Question: Here's the code I used:
'''
<div style="top-buttons">
<a href="#" data-dropdown="tinyDrop"><img src="images/sandwich.gif" class="sandwich" width="30" height="30"></a>
</div>
<ul id="tinyDrop" class="f-dropdown" data-dropdown-content>
<hr>
<li class="navitem"><a href="#"><img src="images/group-25.png"/> Trends / Activity</a></li>
<hr>
<li class="navitem"><a href="#"><img src="images/settings2-25.png"/> Settings</a></li>
<hr>
<li class="navitem"><a href="#"><img src="images/help-25.png"/> Help</a></li>
<hr>
<li class="navitem"><a href="#"><img src="images/star-25.png"/> Rate Clustir</a></li>
<hr>
<li class="navitem"><a href="#"><img src="images/exit-25.png"/> Logout</a></li>
<hr>
</ul>
'''
I also tried specifying a class (open) which is supposed to be added when the user taps/clicks the button:
'''
<script>
$(document).foundation({
// specify the class used for active dropdowns
active_class: 'open'
});
</script>
'''
with the following css to see if this class can even do anything. It looks like it's not even being utilized.
'''
.open{
display:none;
}
'''
Any ideas how I can fix this probably with jquery or a better css. I hope this is not a Foundation bug.
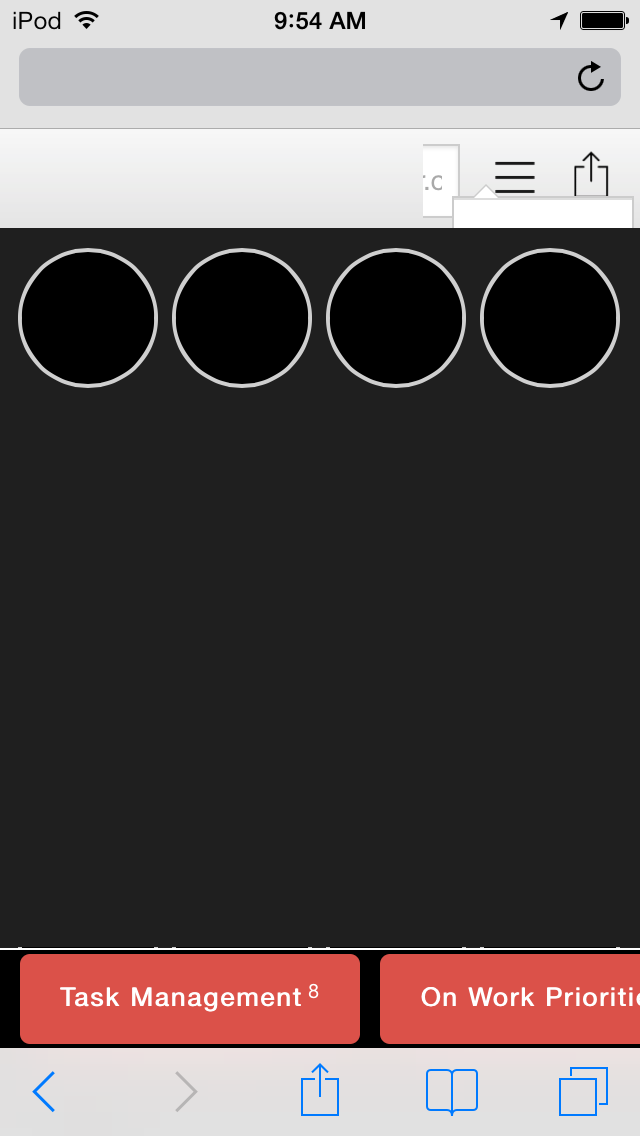
Answer: Are you on Foundation 5? I noticed after upgrading from 4 to 5 that you need the "data-dropdown-init" attribute on the parent element as shown below
'''
<a href="#" data-dropdown-init="" data-dropdown="tinyDrop"><img src="images/sandwich.gif" class="sandwich" width="30" height="30"></a>
'''
Without the above modification, I see javascript errors in the console complaining about undefined properties in foundation.dropdown.js.